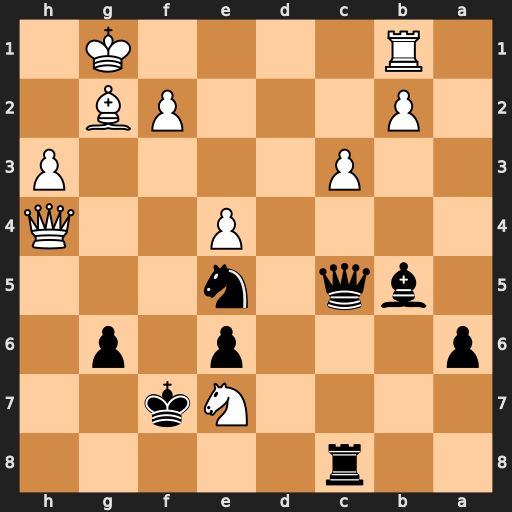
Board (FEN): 2r5/4Nk2/p3p1p1/1bq1n3/4P2Q/2P4P/1P3PB1/1R4K1
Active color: b
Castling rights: -
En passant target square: -
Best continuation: Qxe7 Qh7+ Kf6